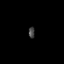
Tissue: prostate
Cell type: T cells
Senescence score: 0.2967
Nuclear area (px): 69
Mean DAPI intensity: 65.87